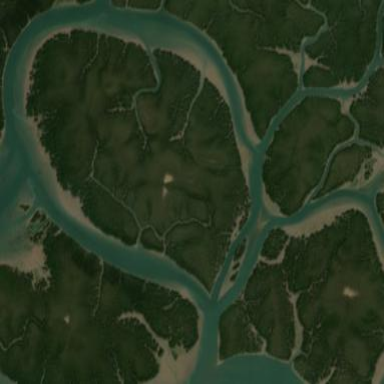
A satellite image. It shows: Beautiful mangrove wetland.